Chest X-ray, PA view. Patient: 54 years old, sex M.
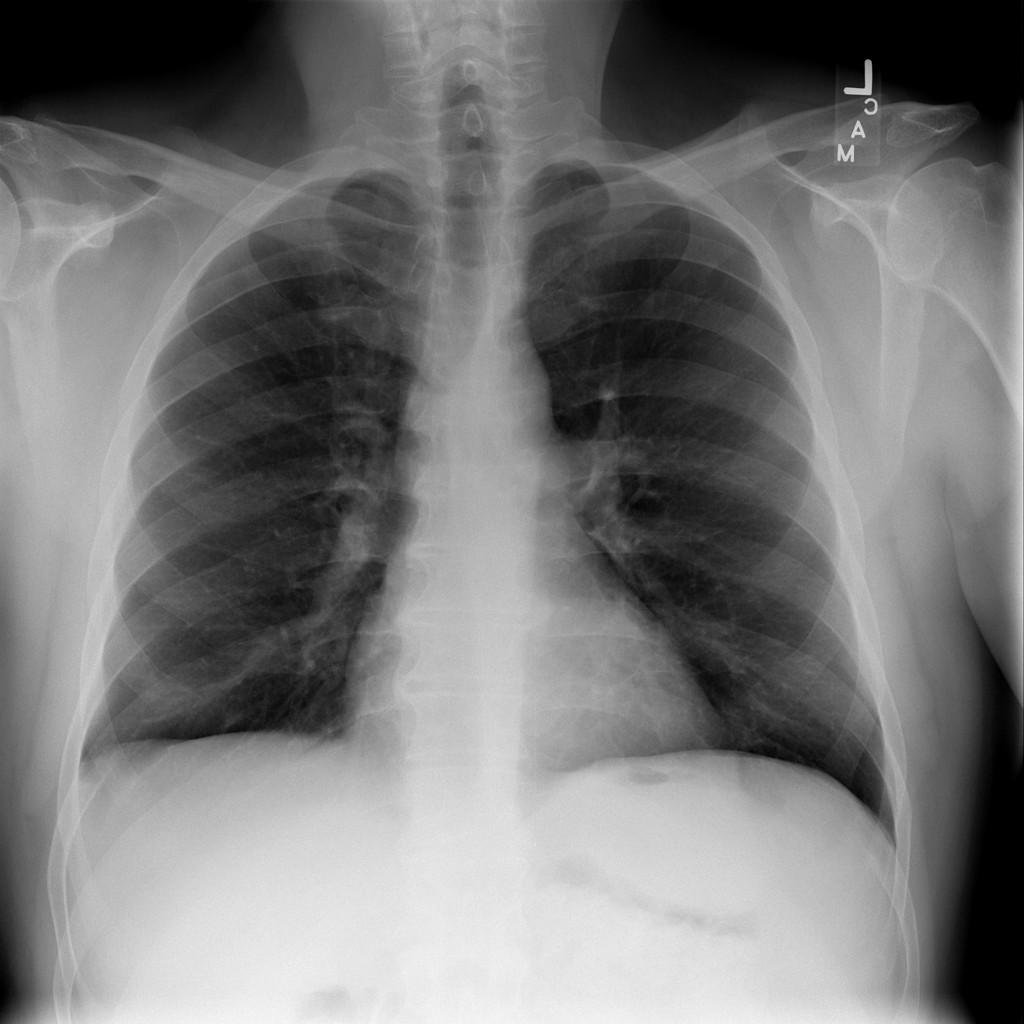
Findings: Pleural_Thickening